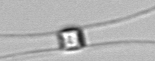
Label: Chaetoceros_similis